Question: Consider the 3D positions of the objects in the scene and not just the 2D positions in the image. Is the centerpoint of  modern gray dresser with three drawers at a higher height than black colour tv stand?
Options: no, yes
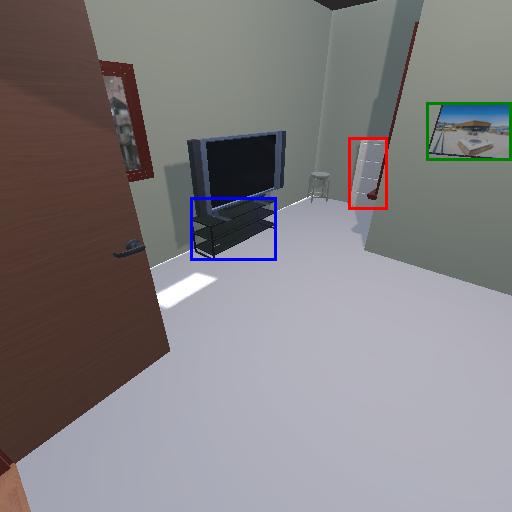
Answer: no